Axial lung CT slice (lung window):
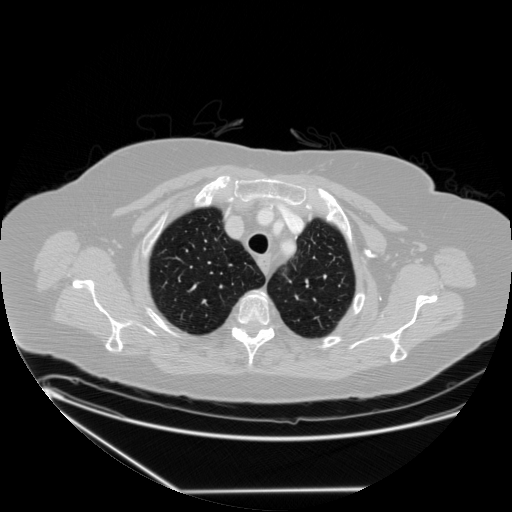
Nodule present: no